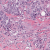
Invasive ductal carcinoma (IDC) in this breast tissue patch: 1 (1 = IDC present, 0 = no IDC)